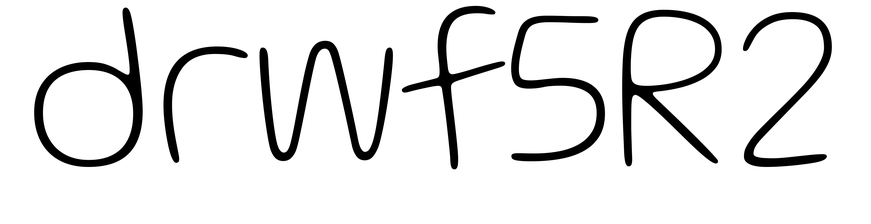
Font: Gluten_Thin